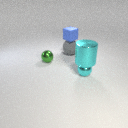
small blue rubber cube above large gray rubber sphere